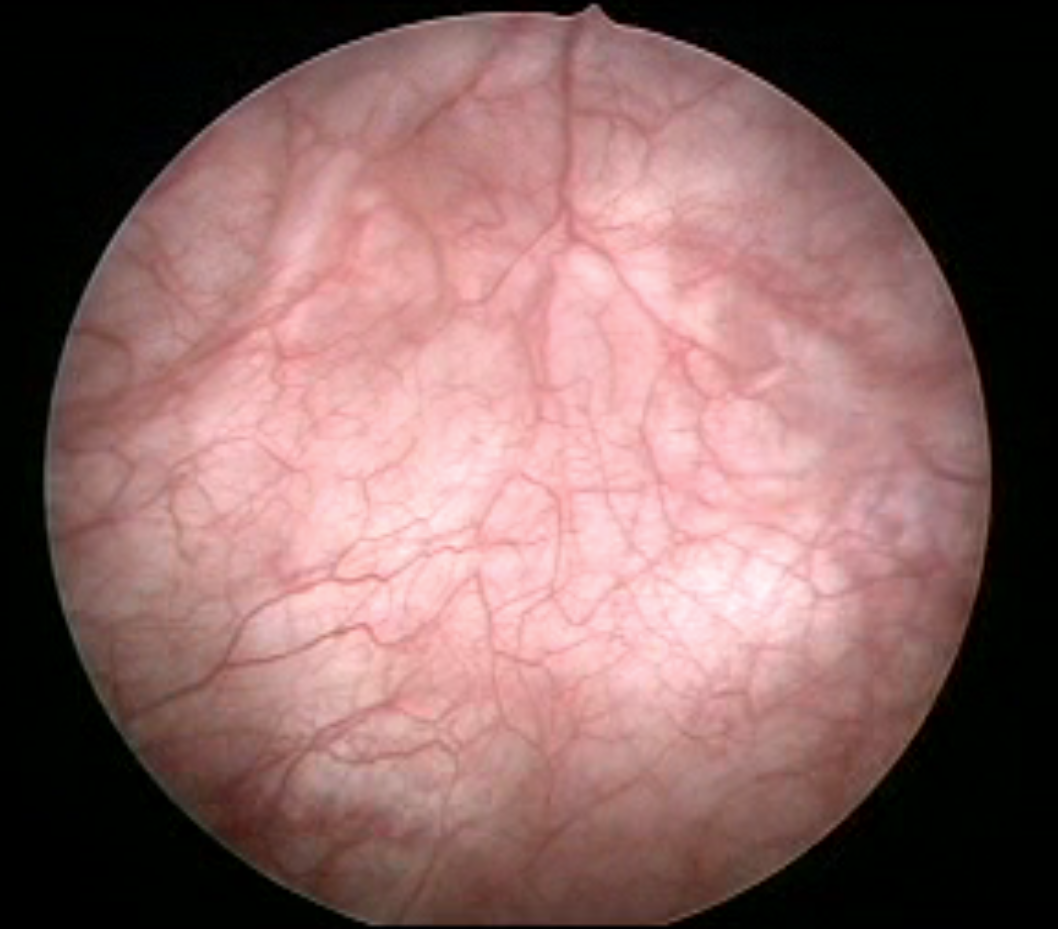
Modality: WLC
Class: Normal mucosa
Lesion: L0
Bladder cancer association: No